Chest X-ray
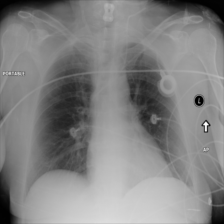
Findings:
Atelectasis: negative
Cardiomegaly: negative
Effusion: negative
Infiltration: negative
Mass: negative
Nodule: negative
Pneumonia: negative
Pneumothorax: negative
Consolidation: negative
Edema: negative
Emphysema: negative
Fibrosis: negative
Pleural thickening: negative
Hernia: negative